Field crop: maize
Growth stage: 2
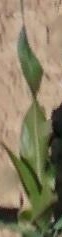
Species: maize